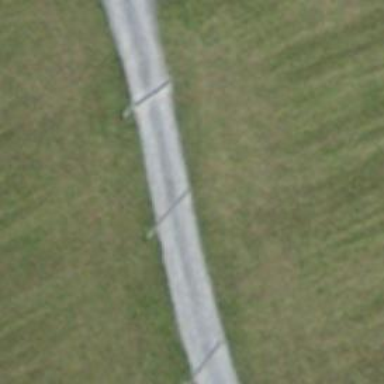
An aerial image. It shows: Track with grade 2 gravel surface.